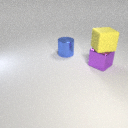
large purple metal cube below large yellow rubber cube